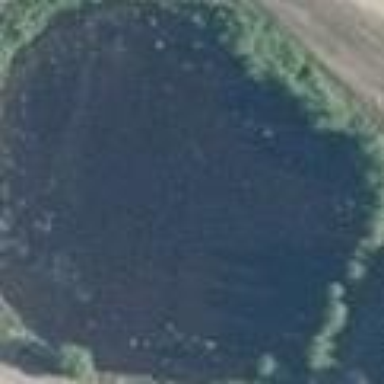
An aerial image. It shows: Pond surrounded by natural water.